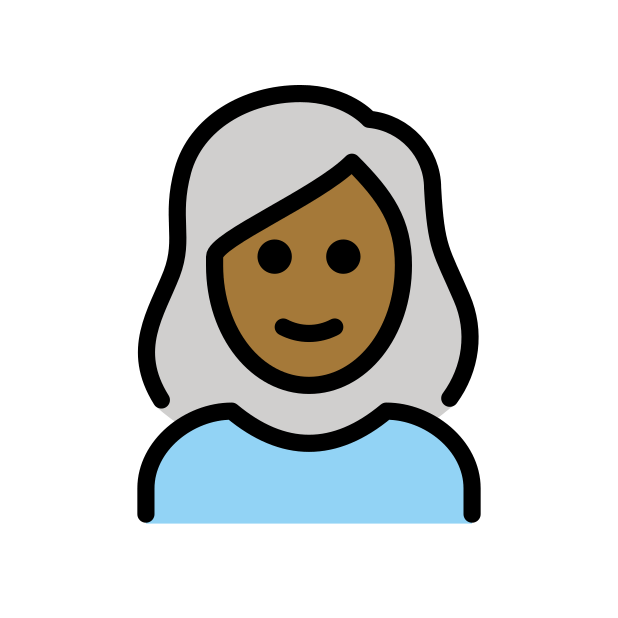
woman: medium-dark skin tone, white hair